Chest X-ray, PA view. Patient: 60 years old, sex M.
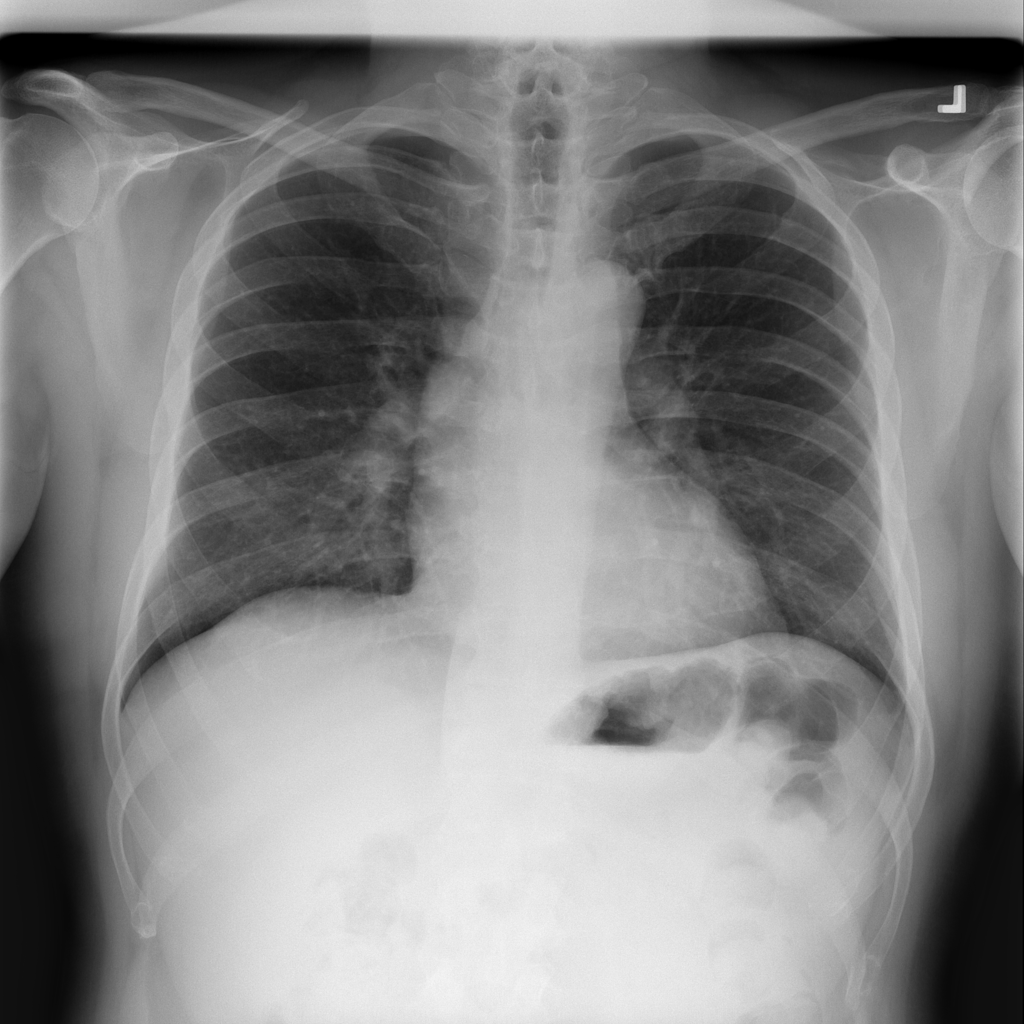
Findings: No Finding